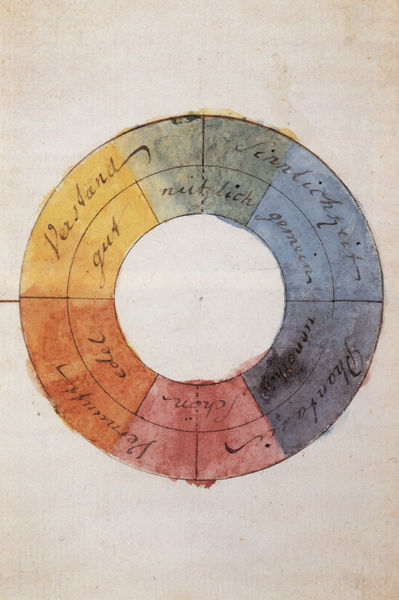
Titel: Farbenkreis zur Symbolisierung des "menschlichen Geistes- und Seelenlebens"
Künstler: Johann Wolfgang Goethe
Standort: Frankfurt (am Main)
Institution: Freies Deutsches Hochstift / Goethe-Museum
Schlagwörter: blau, dunkel, weiß, aquarell, gelb, grün, bunt, hell, mitte, orange, zeichnung, rot, barock, blatt, kontrast, rosa, schön, kreis, rund, farbig, schrift, papier, komplementär, studie, farben, abstufungen, farbe, lila, violett, wasserfarbe, linien, inschrift, jaune, vert, deutsch, edel, ring, tusche, wasserfarben, parallel, geld, scheibe, loch, text, kreise, beschriftung, palette, charakter, bauhaus, runge, gut, rouge, zentrum, dürer, goethe, doppelkreis, psyche, phantasie, couronne, handschrift, primärfarben, legende, sinn, bleu, goethezeit, lehre, grundfarben, ziel, teilung, notiz, regenbogen, handschriftlich, einteilung, theorie, wörter, farbmischung, innenkreis, sekundärfarben, farbenlehre, zirkel, segmente, farblehre, couleurs, geteilt, mischen, farbsymbolik, cercle, farbtheorie, sinnlichkeit, aquarelle, rond, gemein, spektrum, schift, mischfarben, nützlich, farbenkreis, farbkreis, compas, weimar, eigenschaften, adjektive, aussenkreis, farbentheorie, farbordnung, farbsegmente, gle, itten, lehfe, sechsteilig, sechstel, substantive, säkunderfarben, temperament, verben, verstand, anneau, vernunft, farbenmischen, linioen, saisons, nuancier, diagramme, concentrique, segments, portions